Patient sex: M
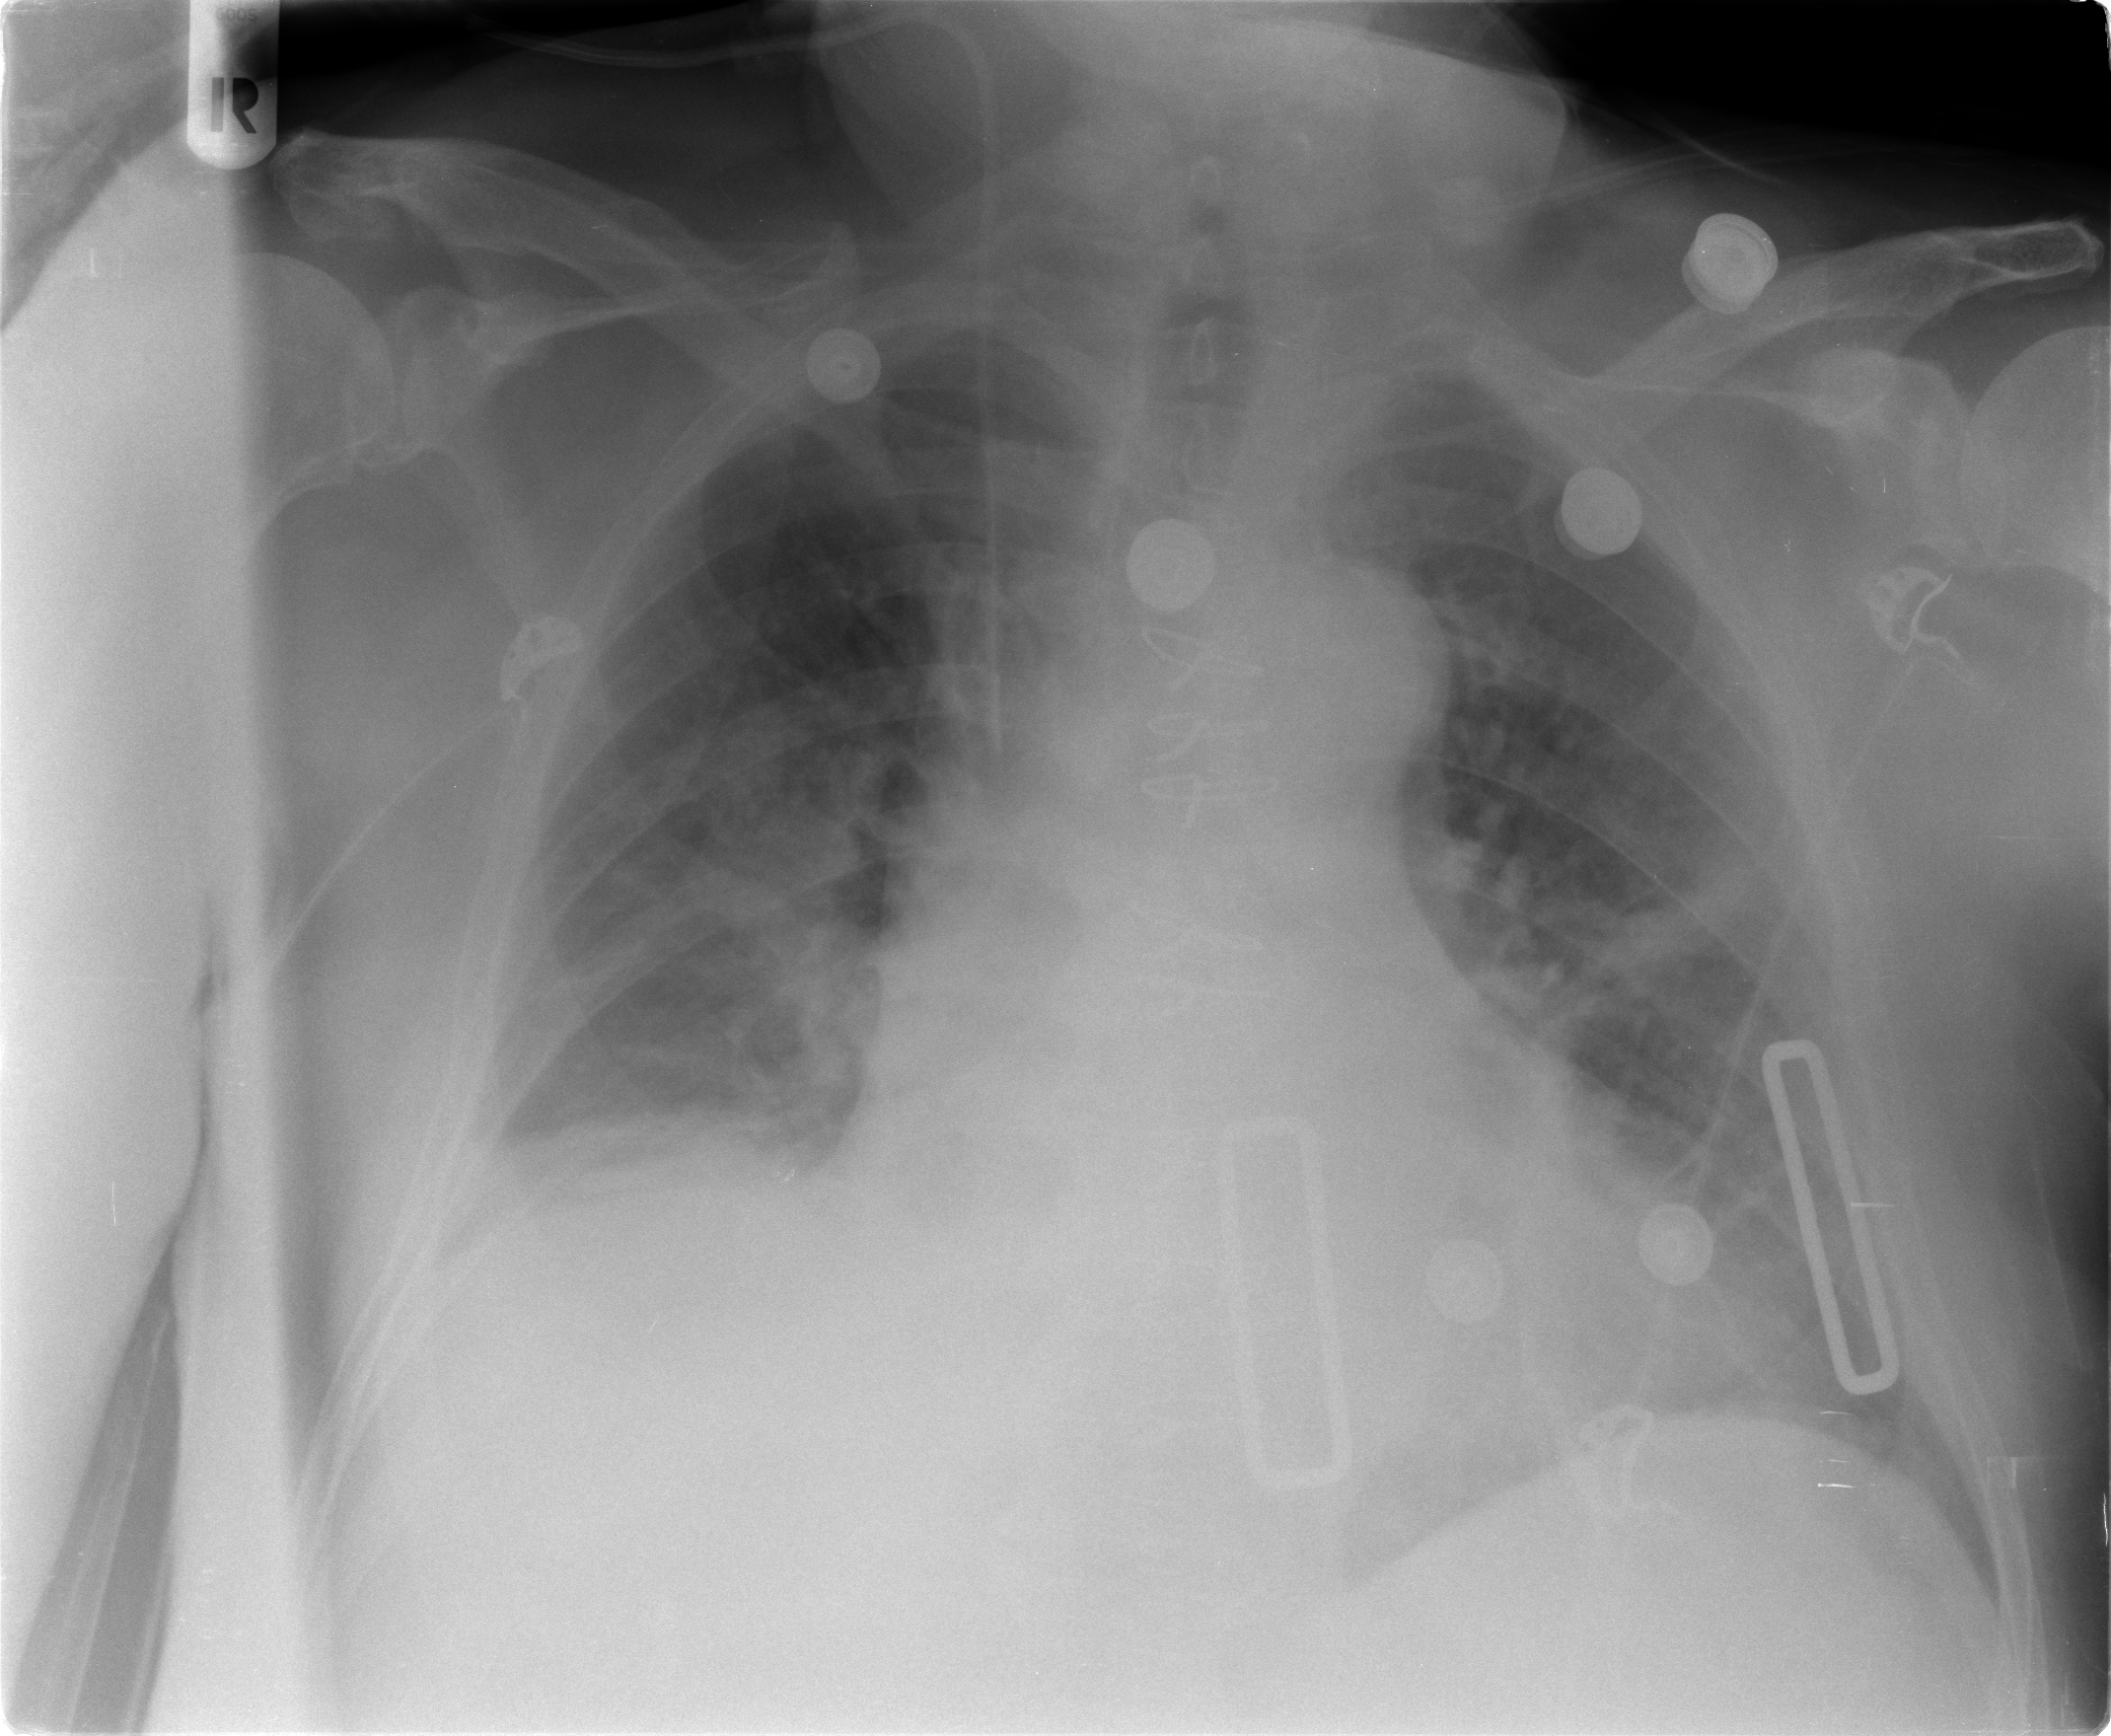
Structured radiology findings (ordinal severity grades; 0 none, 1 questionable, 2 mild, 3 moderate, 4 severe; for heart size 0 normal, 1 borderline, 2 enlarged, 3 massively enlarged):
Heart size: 2
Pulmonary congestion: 2
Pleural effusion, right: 2
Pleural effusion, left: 2
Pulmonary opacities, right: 2
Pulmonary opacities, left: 2
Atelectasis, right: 3
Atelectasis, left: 3